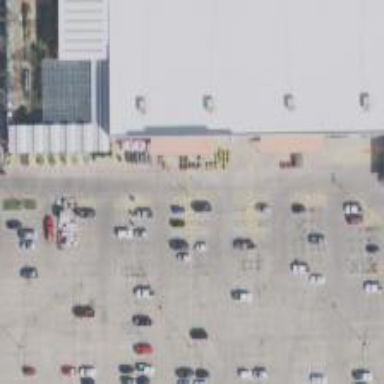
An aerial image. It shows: Parking space is available.